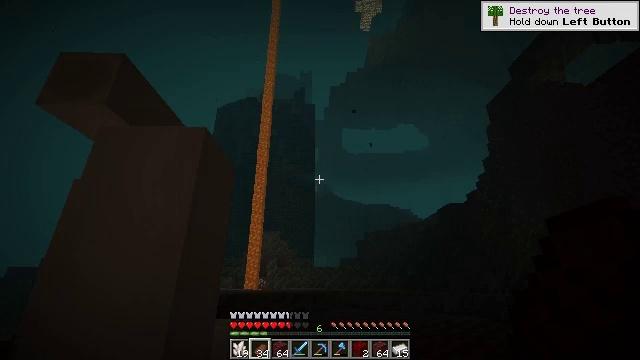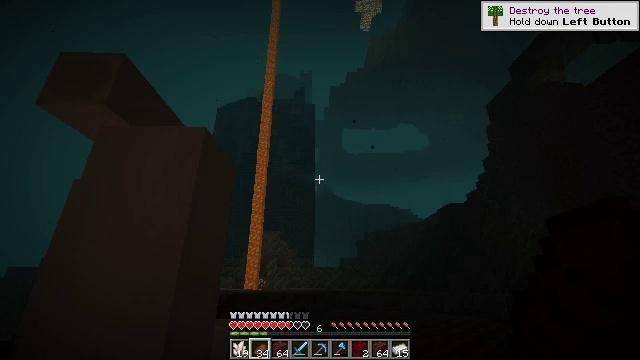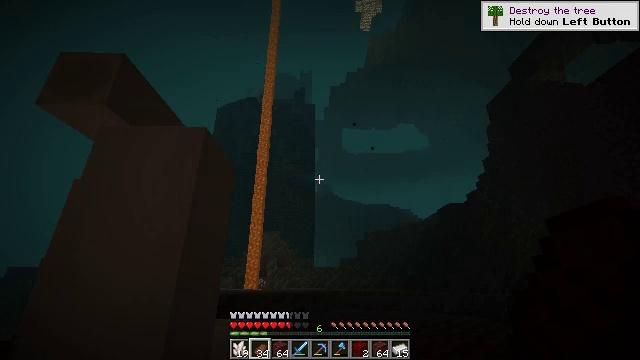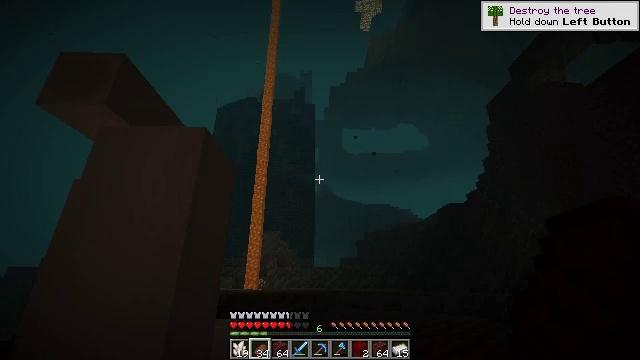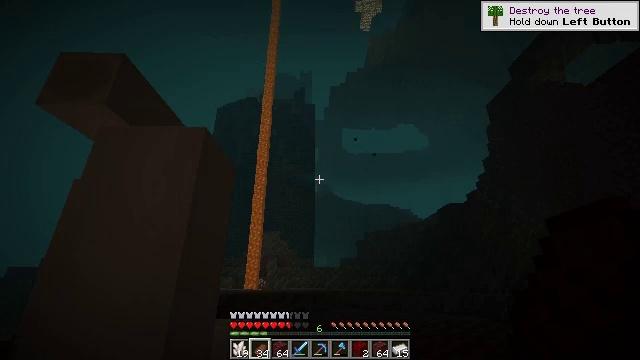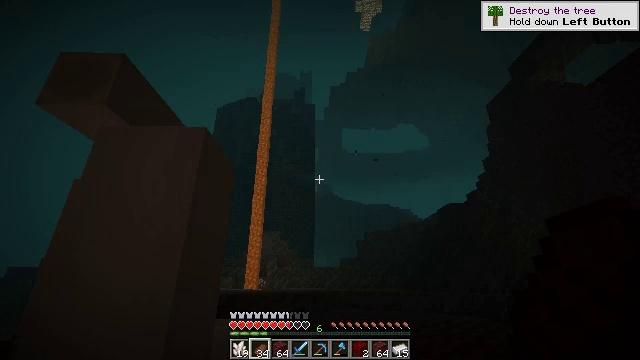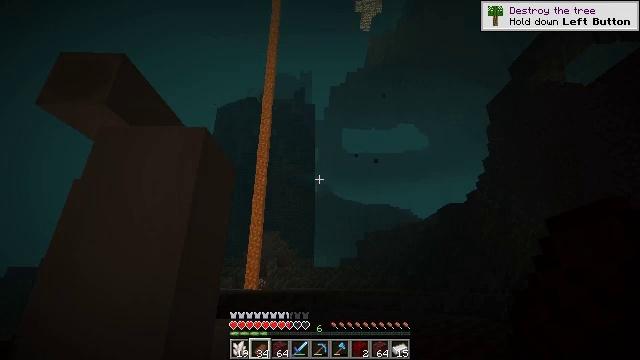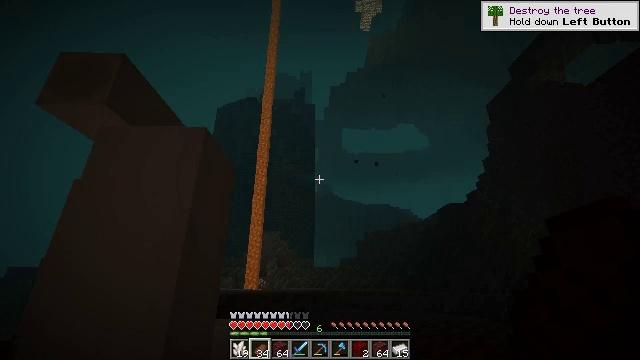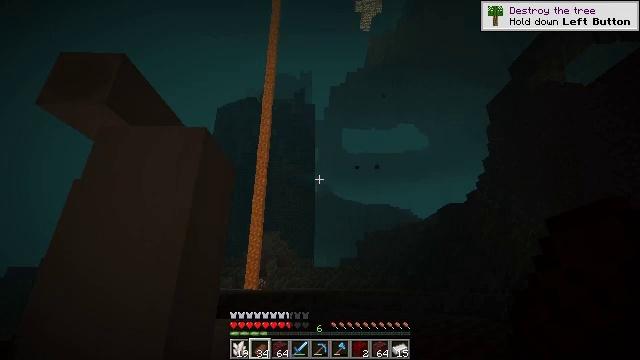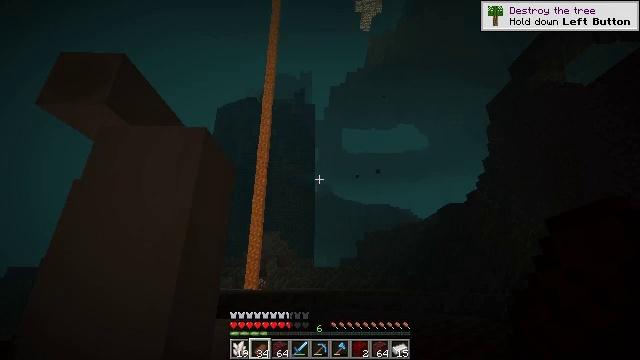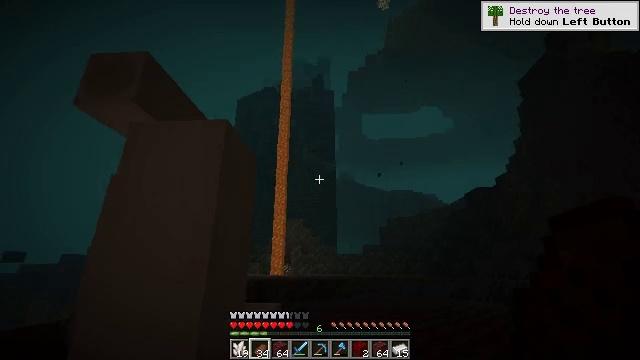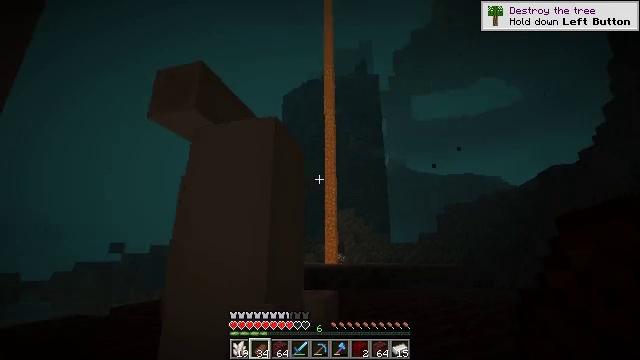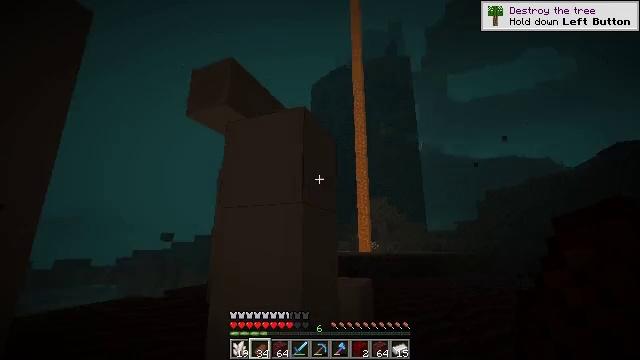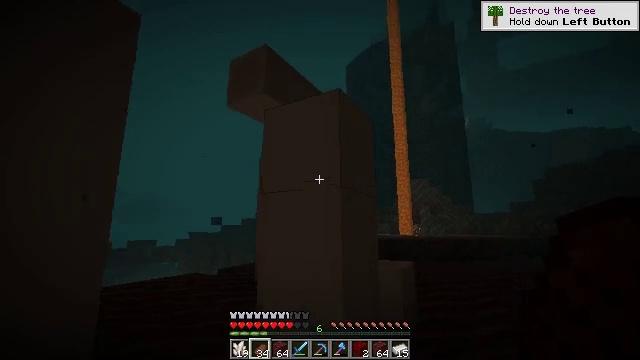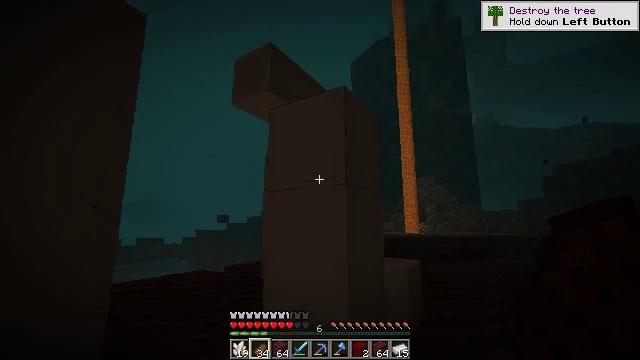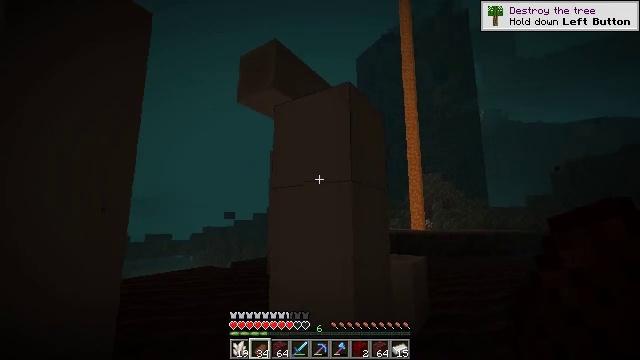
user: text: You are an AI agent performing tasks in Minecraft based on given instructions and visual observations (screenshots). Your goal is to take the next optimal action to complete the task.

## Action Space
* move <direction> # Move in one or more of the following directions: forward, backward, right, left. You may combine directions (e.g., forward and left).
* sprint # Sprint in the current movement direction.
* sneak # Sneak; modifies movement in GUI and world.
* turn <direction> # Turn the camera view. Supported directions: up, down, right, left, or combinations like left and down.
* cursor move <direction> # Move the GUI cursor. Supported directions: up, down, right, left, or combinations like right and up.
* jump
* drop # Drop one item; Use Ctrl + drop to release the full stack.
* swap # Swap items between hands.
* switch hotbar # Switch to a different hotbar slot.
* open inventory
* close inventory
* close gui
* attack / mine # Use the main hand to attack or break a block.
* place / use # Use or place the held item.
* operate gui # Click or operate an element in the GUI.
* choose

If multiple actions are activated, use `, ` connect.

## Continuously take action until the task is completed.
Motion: motion action
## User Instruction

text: Use a pickaxe to mine the bone block.
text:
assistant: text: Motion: use / place
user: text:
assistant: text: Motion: use / place
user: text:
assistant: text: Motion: use / place
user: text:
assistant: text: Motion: use / place
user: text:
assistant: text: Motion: use / place
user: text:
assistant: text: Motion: use / place
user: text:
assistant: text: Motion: use / place
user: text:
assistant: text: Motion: use / place
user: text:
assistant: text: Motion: no_op
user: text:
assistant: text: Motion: turn left and down
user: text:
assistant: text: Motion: turn left and down
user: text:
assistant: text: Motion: turn left and down
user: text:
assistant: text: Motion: turn left and down
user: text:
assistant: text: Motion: turn left
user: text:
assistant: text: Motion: turn left
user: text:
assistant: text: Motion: turn left
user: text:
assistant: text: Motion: no_op
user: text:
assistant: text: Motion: no_op
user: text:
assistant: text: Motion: no_op
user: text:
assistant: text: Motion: no_op
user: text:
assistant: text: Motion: no_op
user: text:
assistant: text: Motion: no_op
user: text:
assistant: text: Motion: no_op
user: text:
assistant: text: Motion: no_op
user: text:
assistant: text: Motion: no_op
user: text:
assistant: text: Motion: no_op
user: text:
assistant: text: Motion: no_op
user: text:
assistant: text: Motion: no_op
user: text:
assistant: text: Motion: no_op
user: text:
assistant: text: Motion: no_op